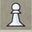
Piece: wP